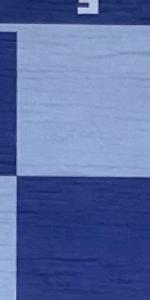
Label: Empty